【题型】填空题　【知识点】平面几何　【难度】medium
“燕山雪花大如席”，北京冬奥会开幕式将传统诗歌文化和现代奥林匹克运动联系在一起，天衣无缝，让人们再次领略了中国悠久的历史积淀和优秀传统文化恒久不息的魅力.顺次连接图中各顶点可近似得到正六边形$ABCDEF$.若正六边形的边长为 1，点$P$是其内部一点（包含边界），则$\overrightarrow{AP} \cdot \overrightarrow{AC}$的取值范围为\underline{\quad\quad\quad\quad\quad\quad}.

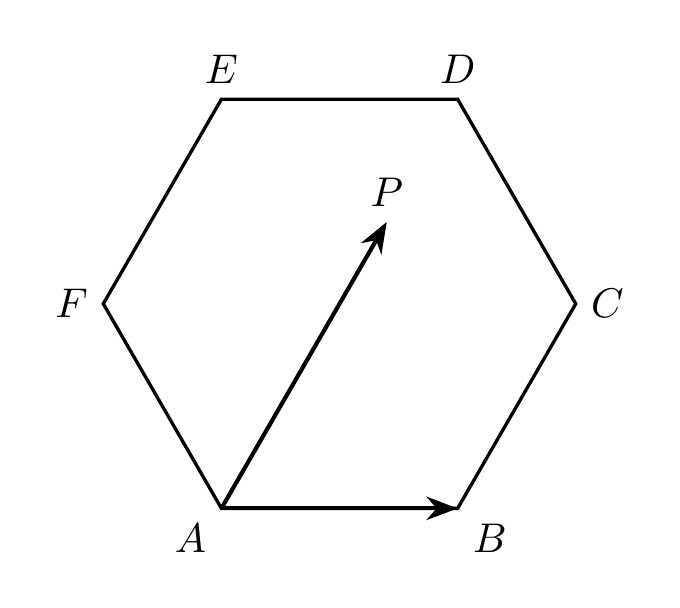
【解答】
【答案】$[0,3]$

【分析】根据向量的共线表示以及平面向量基本定理，可表达出$\overrightarrow{AP} \cdot \overrightarrow{AC} = \dfrac{3}{4}(3\lambda + \mu)$，结合图形特征以及数量积的运算即可求解.

【详解】

过点$C$作$CM \perp AB$于$M$，所以$\overrightarrow{AC} = \overrightarrow{AM} + \overrightarrow{MC}$，且$|\overrightarrow{AM}| = \dfrac{3}{2}$，$|\overrightarrow{MC}| = \dfrac{\sqrt{3}}{2}$，$\overrightarrow{AP} = \overrightarrow{AQ} + \overrightarrow{QP} = \lambda \overrightarrow{AM} + \mu \overrightarrow{MC}$，其中$-\dfrac{1}{3} \leq \lambda \leq 1$，$0 \leq \mu \leq 2$，

$\overrightarrow{AP} \cdot \overrightarrow{AC} = (\lambda \overrightarrow{AM} + \mu \overrightarrow{MC})(\overrightarrow{AM} + \overrightarrow{MC}) = \lambda \overrightarrow{AM}^2 + (\lambda + \mu)\overrightarrow{AM} \cdot \overrightarrow{MC} + \mu \overrightarrow{MC}^2 = \dfrac{3}{4}(3\lambda + \mu)$，当$P$点与$C$点重合时，$\overrightarrow{AP}$在$\overrightarrow{AC}$方向上的投影最大，此时$\lambda = 1$，$\mu = 1$，$\overrightarrow{AP} \cdot \overrightarrow{AC}$取得最大值为$3$；

当$P$点与$F$点重合时，此时$\lambda = -\dfrac{1}{3}$，$\mu = 1$，即$\overrightarrow{AP} \perp \overrightarrow{AC}$，故$\overrightarrow{AP} \cdot \overrightarrow{AC} = 0$，取得的最小值为$0$;

$\therefore \overrightarrow{AP} \cdot \overrightarrow{AC}$的取值范围是$[0,3]$.

故答案为：$[0,3]$.

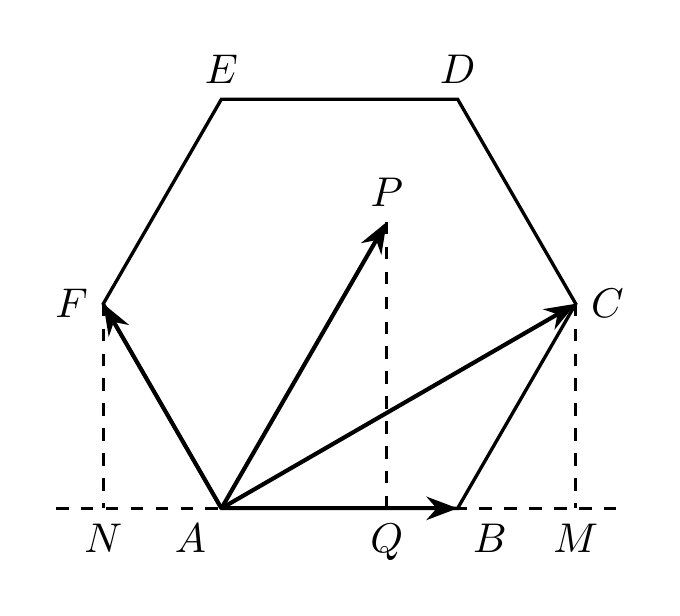